Question: I have a plot with two line styles (solid and dashed). I would like them to be used for the same legend entry. The code below produces the typical legend, with two entries.
'''
import matplotlib.pyplot as plt
import numpy as np
xy = np.linspace(0,10,10)
plt.figure()
plt.plot(xy,xy, c='k', label='solid')
plt.plot(xy,xy+1, c='k', ls='dashed', label='dashed')
plt.plot(xy,xy-1, c='k', ls='dashed')
plt.legend()
plt.show()
'''
What I would like is something similar to this:

I have tried playing with proxy artists, but can't seem to get two lines, offset from each other to appear for one entry.
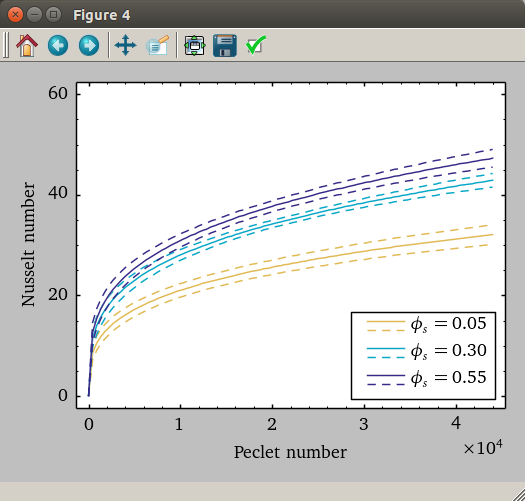
Answer: I made a custom legend handler based off of the HandlerLineCollection class. It figures out how many lines there are in the collection and spreads them out vertically.
Example image:
Here's the handler:
'''
from matplotlib.legend_handler import HandlerLineCollection
from matplotlib.collections import LineCollection
from matplotlib.lines import Line2D
class HandlerDashedLines(HandlerLineCollection):
"""
Custom Handler for LineCollection instances.
"""
def create_artists(self, legend, orig_handle,
xdescent, ydescent, width, height, fontsize, trans):
# figure out how many lines there are
numlines = len(orig_handle.get_segments())
xdata, xdata_marker = self.get_xdata(legend, xdescent, ydescent,
width, height, fontsize)
leglines = []
# divide the vertical space where the lines will go
# into equal parts based on the number of lines
ydata = ((height) / (numlines + 1)) * np.ones(xdata.shape, float)
# for each line, create the line at the proper location
# and set the dash pattern
for i in range(numlines):
legline = Line2D(xdata, ydata * (numlines - i) - ydescent)
self.update_prop(legline, orig_handle, legend)
# set color, dash pattern, and linewidth to that
# of the lines in linecollection
try:
color = orig_handle.get_colors()[i]
except IndexError:
color = orig_handle.get_colors()[0]
try:
dashes = orig_handle.get_dashes()[i]
except IndexError:
dashes = orig_handle.get_dashes()[0]
try:
lw = orig_handle.get_linewidths()[i]
except IndexError:
lw = orig_handle.get_linewidths()[0]
if dashes[0] != None:
legline.set_dashes(dashes[1])
legline.set_color(color)
legline.set_transform(trans)
legline.set_linewidth(lw)
leglines.append(legline)
return leglines
'''
And here's an example of how to use it:
'''
#make proxy artists
#make list of one line -- doesn't matter what the coordinates are
line = [[(0, 0)]]
#set up the line collections
lc = LineCollection(2 * line, linestyles = ['solid', 'dashed'], colors = ['black', 'black'])
lc2 = LineCollection(2 * line, linestyles = ['solid', 'dashed'], colors = ['blue', 'blue'])
lc3 = LineCollection(3 * line, linestyles = ['solid', 'dashed', 'solid'], colors = ['blue', 'red', 'green'])
#create the legend
plt.legend([lc, lc2, lc3], ['text', 'more text', 'extra line'], handler_map = {type(lc) : HandlerDashedLines()}, handlelength = 2.5)
'''